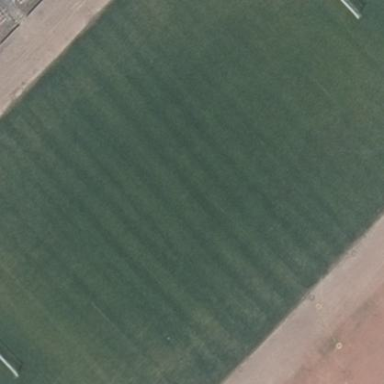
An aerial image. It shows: Soccer pitch for leisure land activities.